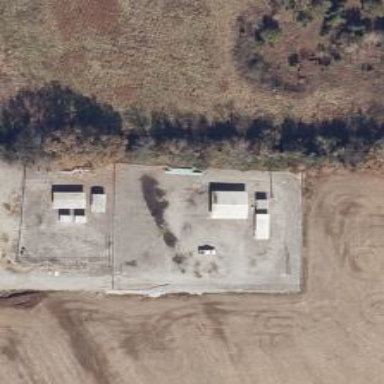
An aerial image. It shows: Measurement substation surrounded by fence.